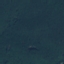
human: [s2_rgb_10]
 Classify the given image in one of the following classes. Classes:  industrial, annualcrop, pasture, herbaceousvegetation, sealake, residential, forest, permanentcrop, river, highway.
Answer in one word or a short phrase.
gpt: Forest